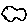
Label: cloud